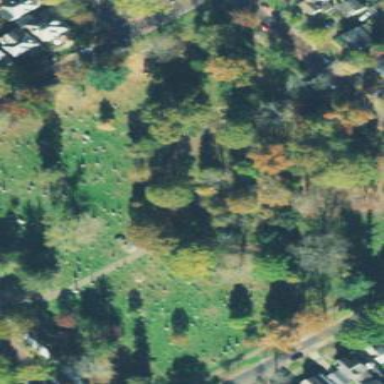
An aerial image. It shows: Cemetery with historic earthworks.